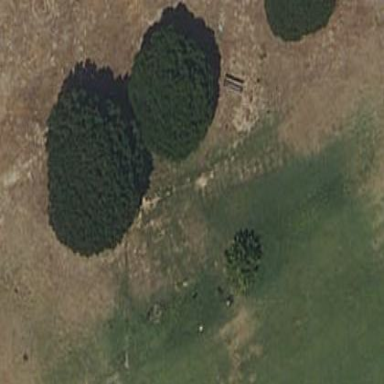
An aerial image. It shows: Golf tee area covered with grass.